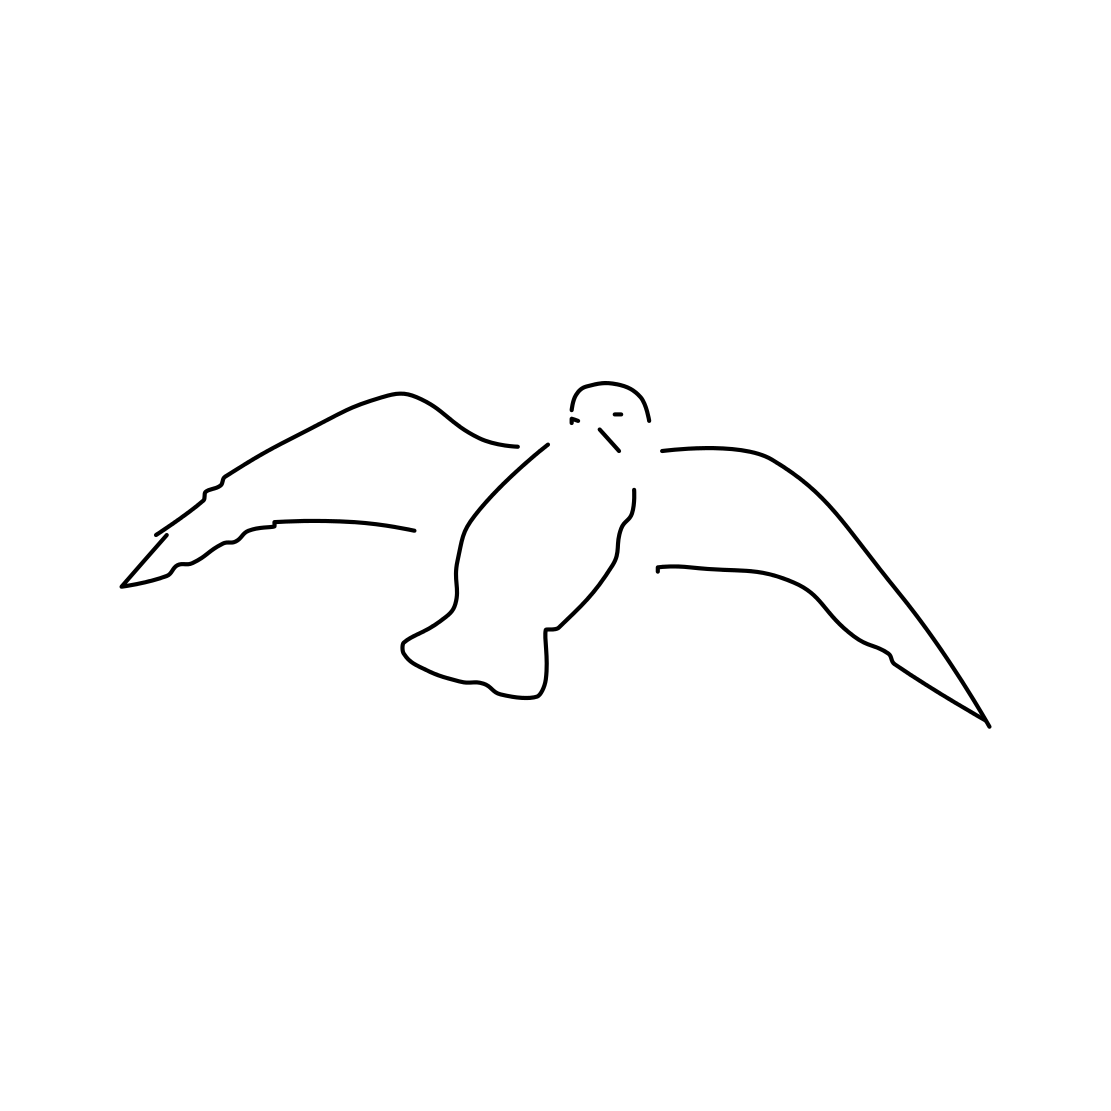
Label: seagull